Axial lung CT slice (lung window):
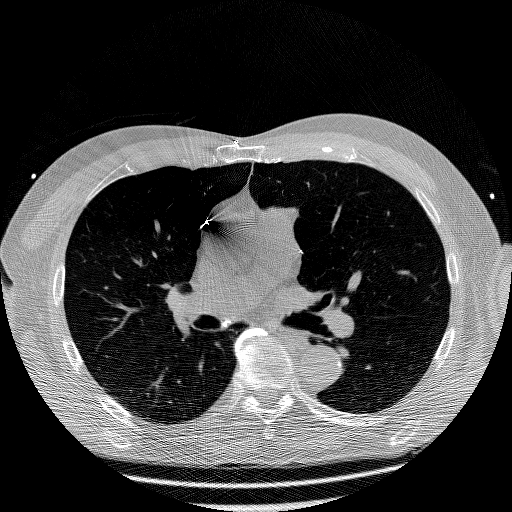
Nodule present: no